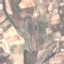
Land use / land cover class: PermanentCrop